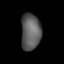
Tissue: lung
Cell type: Epithelial cells
Senescence score: 0.1437
Nuclear area (px): 712
Mean DAPI intensity: 91.857